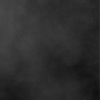
Label: dusty